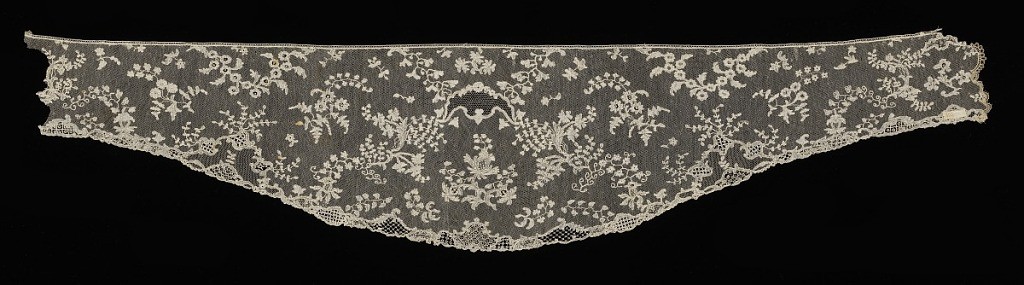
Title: Sleeve ruffle
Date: late 18th century
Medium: linen Technique: needle lace with bobbin ground
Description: In center of the ruffle is a design of a cartouche surrounded by asymmetric pattern of floral sprays.